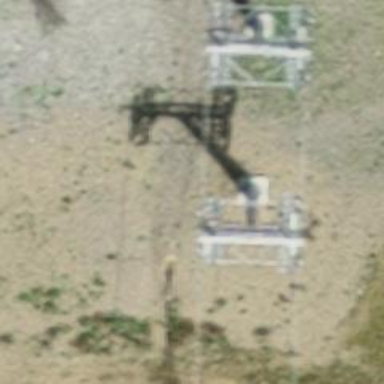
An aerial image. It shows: Pylon for aerialway.